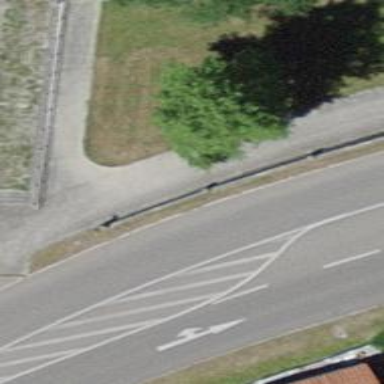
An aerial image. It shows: Secondary road with asphalt surface.